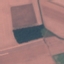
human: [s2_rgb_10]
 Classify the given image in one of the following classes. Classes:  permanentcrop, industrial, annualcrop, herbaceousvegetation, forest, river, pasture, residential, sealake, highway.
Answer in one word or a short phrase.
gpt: AnnualCrop